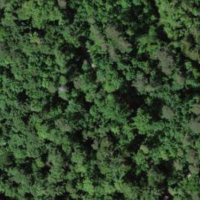
EUNIS habitat code: 44
Species observed at this site:
Ilex aquifolium